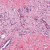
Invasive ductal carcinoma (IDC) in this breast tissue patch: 0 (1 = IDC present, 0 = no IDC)